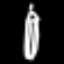
Label: pencil